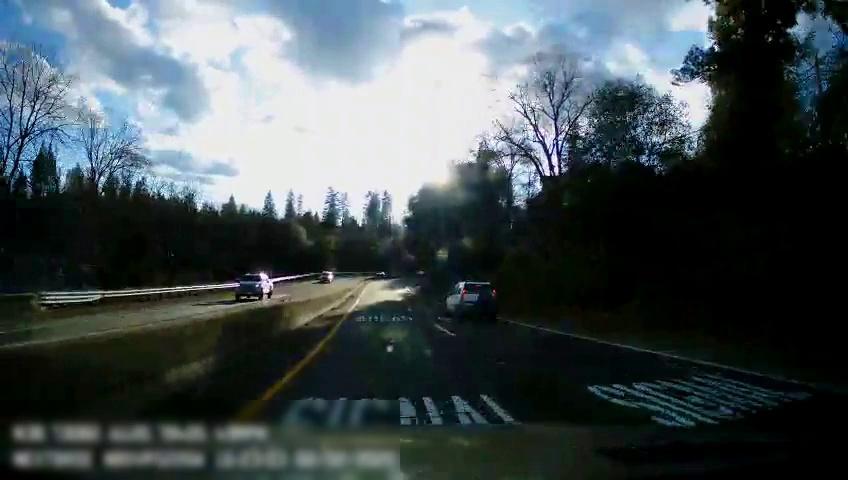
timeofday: Day
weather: Sunny
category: Drivable Space
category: Drivable Space
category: Vehicles | SUV
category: Vehicles | Car
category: Vehicles | SUV
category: Lanes | Current Lane
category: Lanes | Current Lane
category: Lanes | Alternate Lane
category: Lanes | Opposite Lane